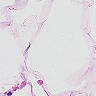
Metastatic tissue present: no